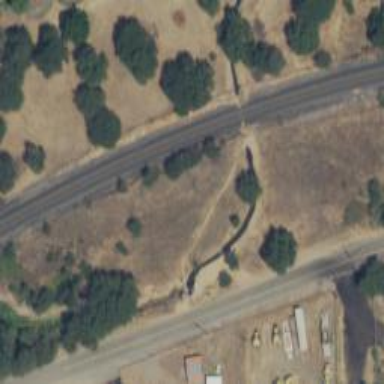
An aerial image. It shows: Canal culvert running through tunnel.